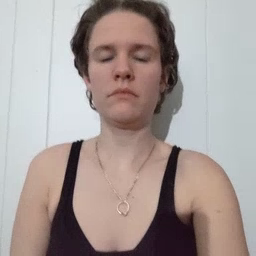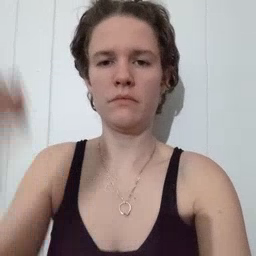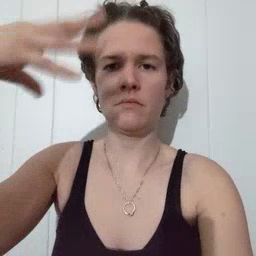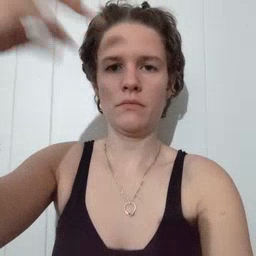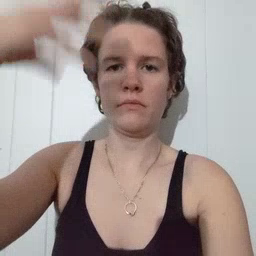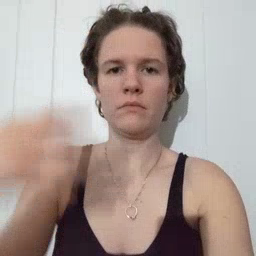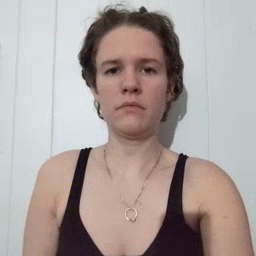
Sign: shower